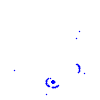
Particle: proton